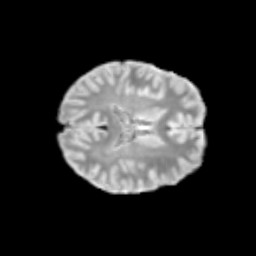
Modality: T2w
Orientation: axial
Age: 12
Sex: female
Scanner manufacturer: siemens
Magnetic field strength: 3 T
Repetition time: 3.8 s
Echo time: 0.07 s